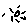
Label: sun